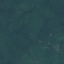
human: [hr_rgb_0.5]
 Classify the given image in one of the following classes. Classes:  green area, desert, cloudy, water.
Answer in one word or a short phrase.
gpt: green area